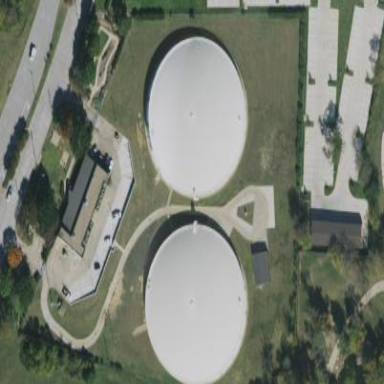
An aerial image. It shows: Storage tank building.